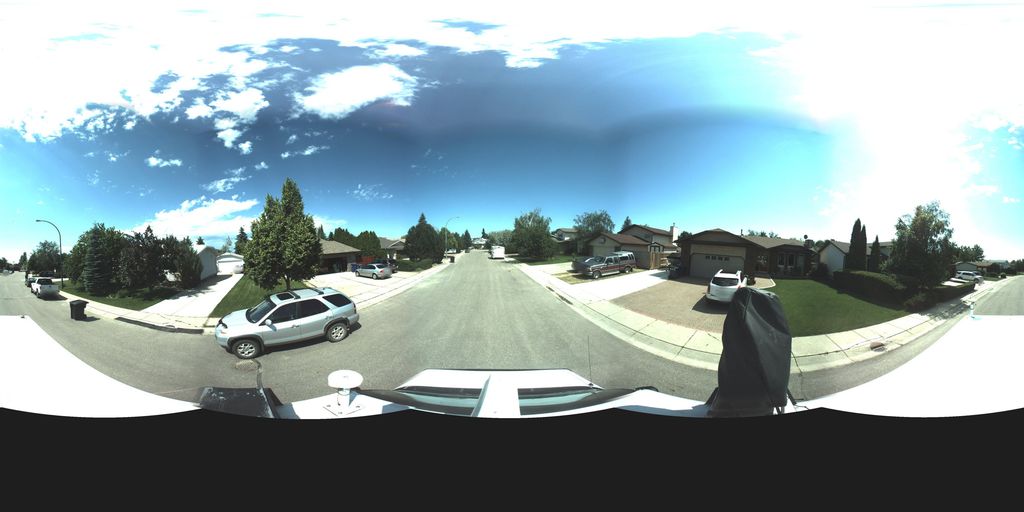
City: saskatoon